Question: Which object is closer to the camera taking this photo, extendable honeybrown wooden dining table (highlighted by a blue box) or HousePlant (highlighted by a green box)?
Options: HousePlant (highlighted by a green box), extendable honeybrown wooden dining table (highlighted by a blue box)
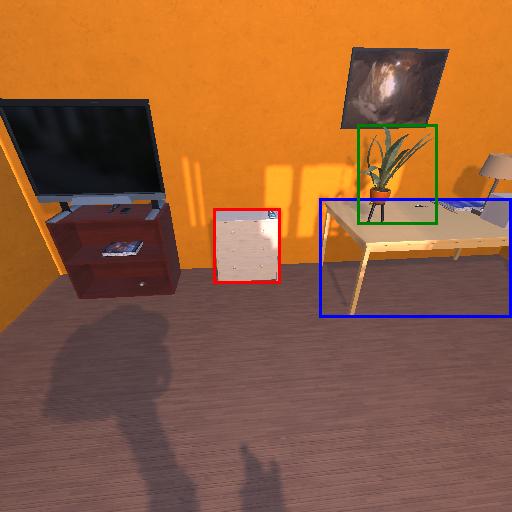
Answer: HousePlant (highlighted by a green box)